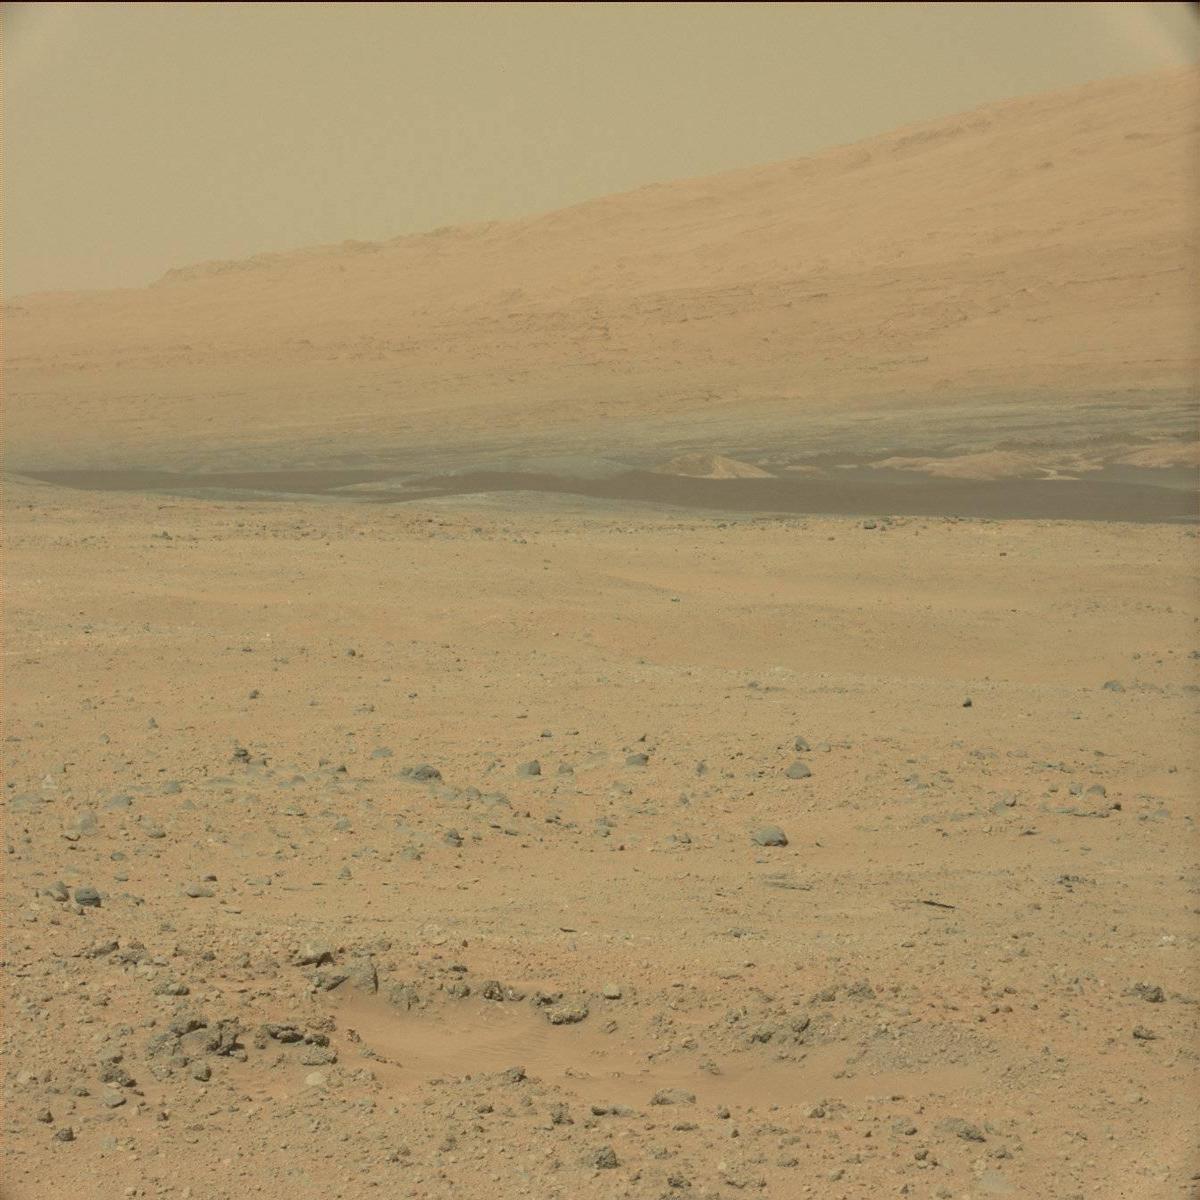
Terrain classes present: Bedrock, Ridge, Sand / Soil, Sky